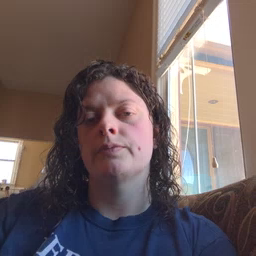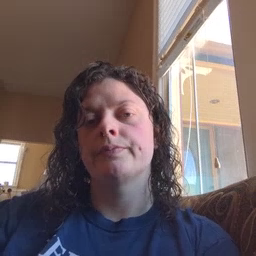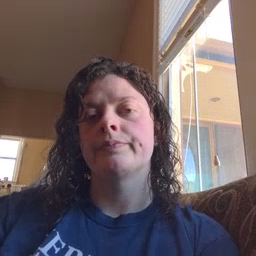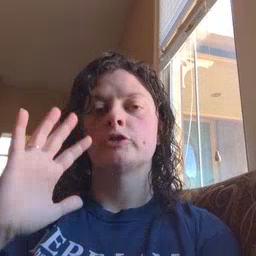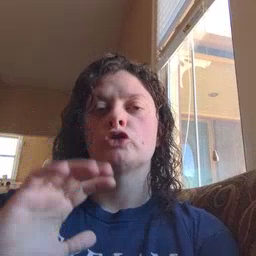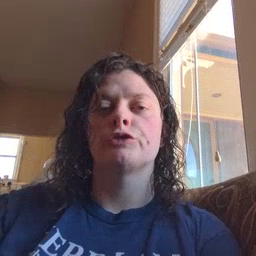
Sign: finish